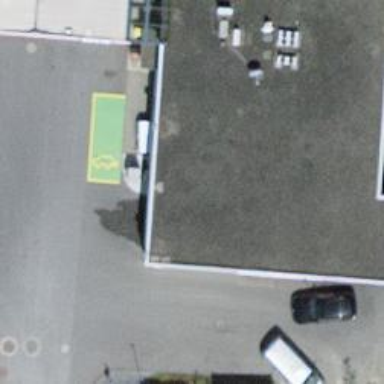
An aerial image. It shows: Charging station.